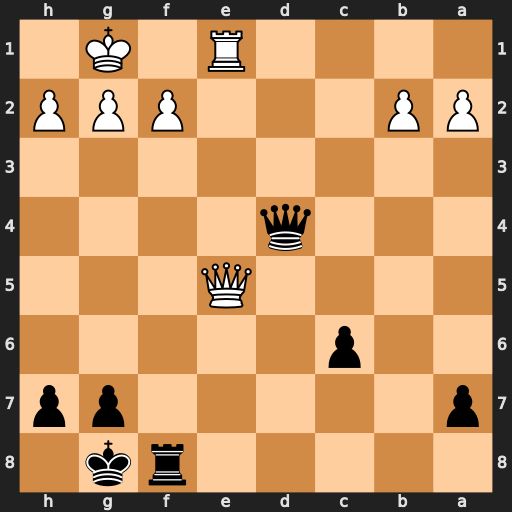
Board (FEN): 5rk1/p5pp/2p5/4Q3/3q4/8/PP3PPP/4R1K1
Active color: b
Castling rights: -
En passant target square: -
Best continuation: Qxf2+ Kh1 Qf1+ Rxf1 Rxf1#